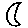
Label: moon